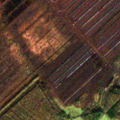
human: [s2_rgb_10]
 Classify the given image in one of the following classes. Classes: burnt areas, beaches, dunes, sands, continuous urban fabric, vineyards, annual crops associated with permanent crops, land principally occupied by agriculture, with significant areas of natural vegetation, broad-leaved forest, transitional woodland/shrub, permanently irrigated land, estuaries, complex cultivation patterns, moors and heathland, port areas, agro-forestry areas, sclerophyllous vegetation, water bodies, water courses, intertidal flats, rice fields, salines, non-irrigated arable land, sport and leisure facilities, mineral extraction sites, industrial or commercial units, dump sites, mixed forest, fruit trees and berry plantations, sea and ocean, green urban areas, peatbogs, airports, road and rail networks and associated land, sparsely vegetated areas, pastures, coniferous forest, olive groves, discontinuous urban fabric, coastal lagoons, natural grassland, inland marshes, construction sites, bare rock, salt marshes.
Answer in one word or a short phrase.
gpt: pastures, broad-leaved forest, mixed forest, peatbogs